Question: I have a bunch of segments (the data I have are the 2 points that makes the segment [x1,y1] and [x2, y2]) and would like to categorize them according to their position. If a segment is close enough to another one, then I want to put them together. If I had to describe it in sentence: I would like to find all neighbor segments with a distance of 5px away from any point of the segment.
With rules similar to the drawn picture:

I was looking at different algorithms but most of them deal with intersections and predict whether the lines will intersect. That does not really work for me as I don't want to continue the lines to infinity, I just want to know if they come within 5px of each other.
Does anyone knows how I can approach this problem (and relatively fast)? Do you know any frameworks that could help? (I was looking at the nearest neighbors but I cannot find any framework that deals with geometry instead of points).
Thanks!
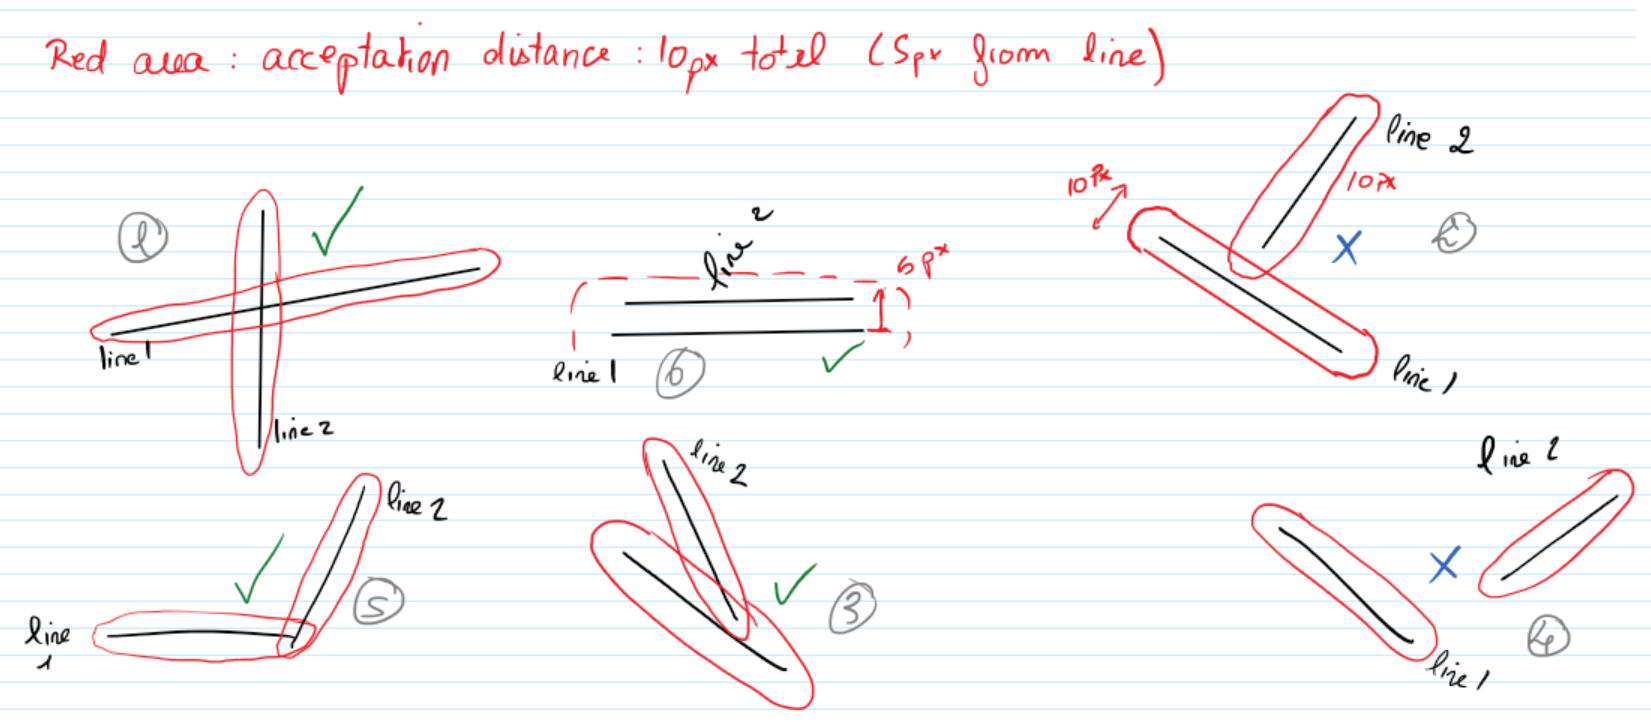
Answer: (I have revised my previous answer. That answer hat some shortcomings. I think my new answer shows a simpler and more robust solution.)
You have two segments, S with points S and S and T with poins T and T. A collision is detected when these segments are less than a distance of apart at one point.
For the segment S, you get the direction vector D, the segment length and the normalized direction vector .
D = S - S
= |D|
= D /
The unit vector and the point S can describe a transformation of any point P to a point P':
P' = (P - S) * u + (P - S) * u
P' = - (P - S) * u + (P - S) * u
In this transformation the points of the segment S are:
S' = (0, 0)
S' = (, 0)
For the transformed points T' and T', the y components can be interpreted as signed distance to S. Now several tests can be performed:
- The first test is whether T' or T' are within a distance of of the segment S or within a radius of of either S' or S'. If so, we have a hit.- The next test is whether the two lines intersect. That can only happen if the signs of T' or T' are different. If so, we have a hit.- For the last test, we reverse the first test by transforming S to S'' in a system where T is aligned to the x-axis. Then test whether one of the transformed points S'' or S'' are within of T''. If so, we have a hit, otherwise it's a miss.
Python code is below. I've also updated my <URL>.
Notes:
- The longitudinal variable and the distance in my old answer were in effect the same as the x' and y' here. I think the transformation is simpler.- This solution tests only (1) whether the points of T are within a distance of from S, (2) whether the lines intersect and (3) whether the points of S are within a distance of from T. The case of collinear line segments is caught by the tests (1) and (3).- The code below does not handle zero-length segments (S = S or T = T) explicitly, but returning a non-null vector as norm of a null vector seems to do the trick - tests (1) and (3) catch these cases.
Python code:
'''
import math
class Point:
""" A point P(x, y) in 2D space
"""
def __init__(self, x, y):
self.x = float(x)
self.y = float(y)
class Vector:
""" A vector v(x, y) in 2D space
"""
def __init__(self, x, y):
self.x = x
self.y = y
def mag(self):
""" magnitude of the vector
"""
return math.hypot(self.x, self.y)
def norm(self):
""" return the normalized vector or (0, 0)
"""
a = self.mag()
if a*a < 1.0e-16:
return Vector(1, 0)
return Vector(self.x / a, self.y / a)
def diff(p, q):
""" difference vector (q - p)
"""
return Vector(q.x - p.x, q.y - p.y)
def within(p, dx, r):
""" Is p within r of point (dx, 0)?
"""
x = p.x - dx
y = p.y
return x*x + y*y <= r*r
def rot(p, u):
""" Rotate point p to a coordinate system aligned with u.
"""
return Point(p.x * u.x + p.y * u.y,
-p.x * u.y + p.y * u.x)
def collision(s, t, r):
""" Do the line segments s and t collide with a radius r
"""
ds = diff(s[0], s[1])
ss = ds.mag()
u = ds.norm()
a0 = rot(diff(s[0], t[0]), u)
a1 = rot(diff(s[0], t[1]), u)
# Test T0 and T1 against S
if -r <= a0.y <= r and -r <= a0.x <= ss + r:
if a0.x < 0: return within(a0, 0, r)
if a0.x > ss: return within(a0, ss, r)
return True
if -r <= a1.y <= r and -r <= a1.x <= ss + r:
if a1.x < 0: return within(a1, 0, r)
if a1.x > ss: return within(a1, ss, r)
return True
# Test intersection
if a0.y * a1.y < -0.9 * r * r:
a = -a0.y * (a1.x - a0.x) / (a1.y - a0.y) + a0.x
if 0 <= a <= ss: return True
# Test S0 and S1 against T
dt = diff(t[0], t[1])
tt = dt.mag()
v = dt.norm()
b0 = rot(diff(t[0], s[0]), v)
b1 = rot(diff(t[0], s[1]), v)
if 0 <= b0.x <= tt and -r <= b0.y <= r: return True
if 0 <= b1.x <= tt and -r <= b1.y <= r: return True
return False
'''